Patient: sex F, age 74
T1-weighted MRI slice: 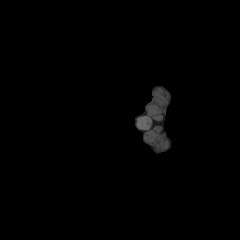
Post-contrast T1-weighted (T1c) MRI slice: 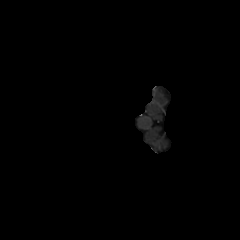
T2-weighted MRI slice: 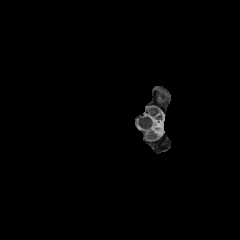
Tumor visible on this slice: no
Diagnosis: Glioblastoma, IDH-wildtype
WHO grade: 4